Question: My script is a spider that checks if a page is a "links page" or is a "information page".
if the page is a "links page" then it continue in a recursive manner (or a tree if you will)
until it finds the "information page".
I tried to make the script recursive and it was easy but i kept getting the error:
> Fatal error: Allowed memory size of 33554432 bytes exhausted (tried to
allocate 39 bytes) in /srv/www/loko/simple_html_dom.php on line 1316
I was told i would have to use the because no matter if i use the unset() function the script won't free memory and i only have three levels i need to loop through so it makes sense. But after i changed the script the error occurs again,
Something needs to die here, please help me destruct someone!
'''
set_time_limit(0);
ini_set('memory_limit', '256M');
require("simple_html_dom.php");
$thelink = "http://www.somelink.com";
$html1 = file_get_html($thelink);
$ret1 = $html1->find('#idTabResults2');
// first inception level, we know page has only links
if (!$ret1){
$es1 = $html1->find('table.litab a');
//unset($html1);
$countlinks1 = 0;
foreach ($es1 as $aa1) {
$links1[$countlinks1] = $aa1->href;
$countlinks1++;
}
//unset($es1);
//for every link in array do the same
for ($i = 0; $i < $countlinks1; $i++) {
$html2 = file_get_html($links1[$i]);
$ret2 = $html2->find('#idTabResults2');
// if got information then send to DB
if ($ret2){
pullInfo($html2);
//unset($html2);
} else {
// continue inception
$es2 = $html2->find('table.litab a');
$html2 = null;
$countlinks2 = 0;
foreach ($es2 as $aa2) {
$links2[$countlinks2] = $aa2->href;
$countlinks2++;
}
//unset($es2);
for ($j = 0; $j < $countlinks2; $j++) {
$html3 = file_get_html($links2[$j]);
$ret3 = $html3->find('#idTabResults2');
// if got information then send to DB
if ($ret3){
pullInfo($html3);
} else {
// inception level three
$es3 = $html3->find('table.litab a');
$html3 = null;
$countlinks3 = 0;
foreach ($es3 as $aa3) {
$links3[$countlinks3] = $aa3->href;
$countlinks3++;
}
for ($k = 0; $k < $countlinks3; $k++) {
echo memory_get_usage() ;
echo "
";
$html4 = file_get_html($links3[$k]);
$ret4 = $html4->find('#idTabResults2');
// if got information then send to DB
if ($ret4){
pullInfo($html4);
}
unset($html4);
}
unset($html3);
}
}
}
}
}
function pullInfo($html)
{
$tds = $html->find('td');
$count =0;
foreach ($tds as $td) {
$count++;
if ($count==1){
$name = html_entity_decode($td->innertext);
}
if ($count==2){
$address = addslashes(html_entity_decode($td->innertext));
}
if ($count==3){
$number = addslashes(preg_replace('/(\d+) - (\d+)/i', '$2$1', $td->innertext));
}
}
unset($tds, $td);
$name = mysql_real_escape_string($name);
$address = mysql_real_escape_string($address);
$number = mysql_real_escape_string($number);
$inAlready=mysql_query("SELECT * FROM people WHERE phone=$number");
while($e=mysql_fetch_assoc($inAlready))
$output[]=$e;
if (json_encode($output) != "null"){
//print(json_encode($output));
} else {
mysql_query("INSERT INTO people (name, area, phone)
VALUES ('$name', '$address', '$number')");
}
}
'''
And here is a picture of the growth in memory size:

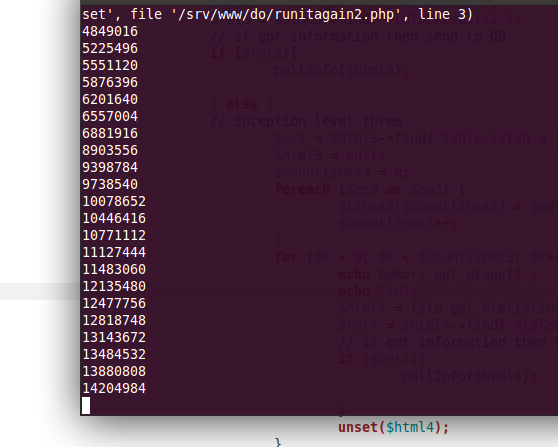
Answer: I modified the code a little bit to free as much memory as I see could be freed.
I've added a comment above each modification. The added comments start with "#" so you could find them easier.
This is not related to this question, but worth mentioning that your database insertion code is vulnerable to SQL injection.
'''
<?php
require("simple_html_dom.php");
$thelink = "http://www.somelink.co.uk";
# do not keep raw contents of the file on memory
#$data1 = file_get_contents($thelink);
#$html1 = str_get_html($data1);
$html1 = str_get_html(file_get_contents($thelink));
$ret1 = $html1->find('#idResults2');
// first inception level, we know page has only links
if (!$ret1){
$es1 = $html1->find('table.litab a');
# free $html1, not used anymore
unset($html1);
$countlinks1 = 0;
foreach ($es1 as $aa1) {
$links1[$countlinks1] = $aa1->href;
$countlinks1++;
// echo (addslashes($aa->href));
}
# free memroy used by the $es1 value, not used anymore
unset($es1);
//for every link in array do the same
for ($i = 0; $i <= $countlinks1; $i++) {
# do not keep raw contents of the file on memory
#$data2 = file_get_contents($links1[$i]);
#$html2 = str_get_html($data2);
$html2 = str_get_html(file_get_contents($links1[$i]));
$ret2 = $html2->find('#idResults2');
// if got information then send to DB
if ($ret2){
pullInfo($html2);
} else {
// continue inception
$es2 = $html2->find('table.litab a');
# free memory used by $html2, not used anymore.
# we would unset it at the end of the loop.
$html2 = null;
$countlinks2 = 0;
foreach ($es2 as $aa2) {
$links2[$countlinks2] = $aa2->href;
$countlinks2++;
}
# free memory used by $es2
unest($es2);
for ($j = 0; $j <= $countlinks2; $j++) {
# do not keep raw contents of the file on memory
#$data3 = file_get_contents($links2[$j]);
#$html3 = str_get_html($data3);
$html3 = str_get_html(file_get_contents($links2[$j]));
$ret3 = $html3->find('#idResults2');
// if got information then send to DB
if ($ret3){
pullInfo($html3);
}
# free memory used by $html3 or on last iteration the memeory would net get free
unset($html3);
}
}
# free memory used by $html2 or on last iteration the memeory would net get free
unset($html2);
}
}
function pullInfo($html)
{
$tds = $html->find('td');
$count =0;
foreach ($tds as $td) {
$count++;
if ($count==1){
$name = addslashes($td->innertext);
}
if ($count==2){
$address = addslashes($td->innertext);
}
if ($count==3){
$number = addslashes(preg_replace('/(\d+) - (\d+)/i', '$2$1', $td->innertext));
}
}
# check for available data:
if ($count) {
# free $tds and $td
unset($tds, $td);
mysql_query("INSERT INTO people (name, area, phone)
VALUES ('$name', '$address', '$number')");
}
}
'''
You could trace your memory usage to see how much memory is being used in each section of your code. this could be done by using the memory_get_usage() calls, and saving the result to some file. like placing this below code in the end of each of your loops, or before creating objects, calling heavy methods:
'''
file_put_contents('memory.log', 'memory used in line ' . __LINE__ . ' is: ' . memory_get_usage() . PHP_EOL, FILE_APPEND);
'''
So you could trace the memory usage of each part of your code.
In the end remember all this tracing and optimization might not be enough, since your application might really need more memory than 32 MB. I'v developed a system that analyzes several data sources and detects spammers, and then blocks their SMTP connections and since sometimes the number of connected users are over 30000, after a lot of code optimization, I had to increase the PHP memory limit to 768 MB on the server, Which is not a common thing to do.